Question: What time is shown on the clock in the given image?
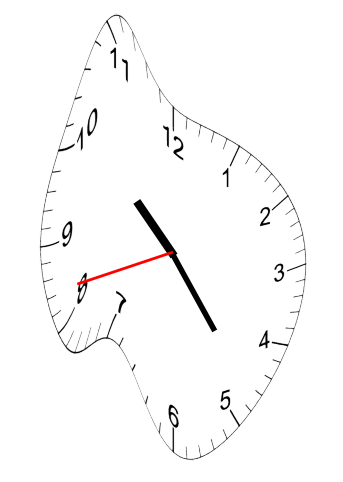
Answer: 10:23:42